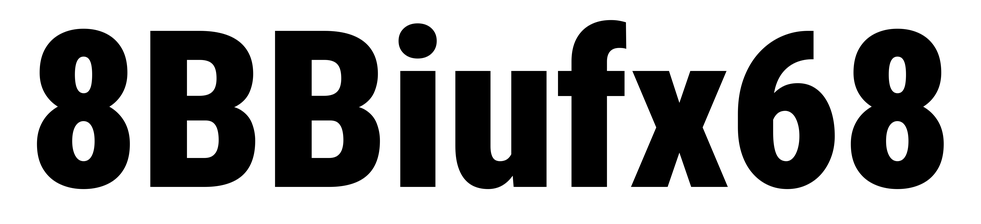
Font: Roboto_Condensed_Black